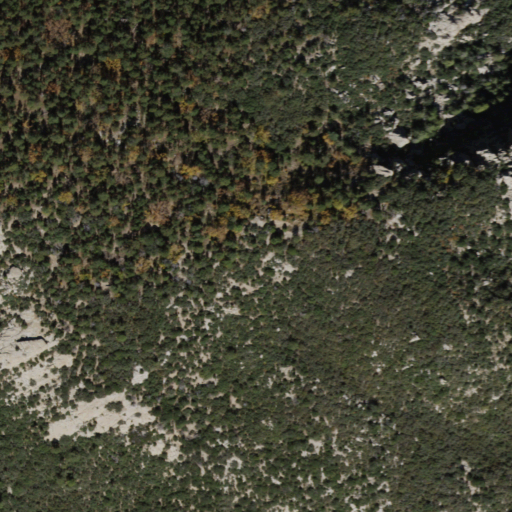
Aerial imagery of mountain in Arizona named Wrong Mountain containing evergreen forest and shrub